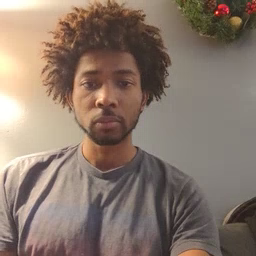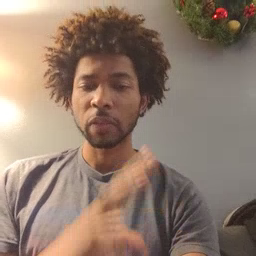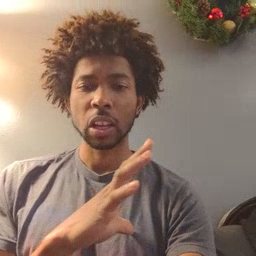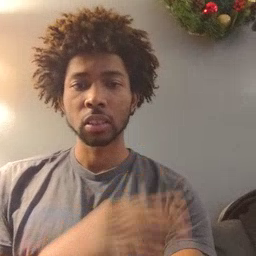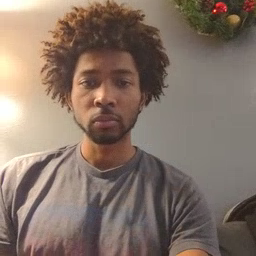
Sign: fine